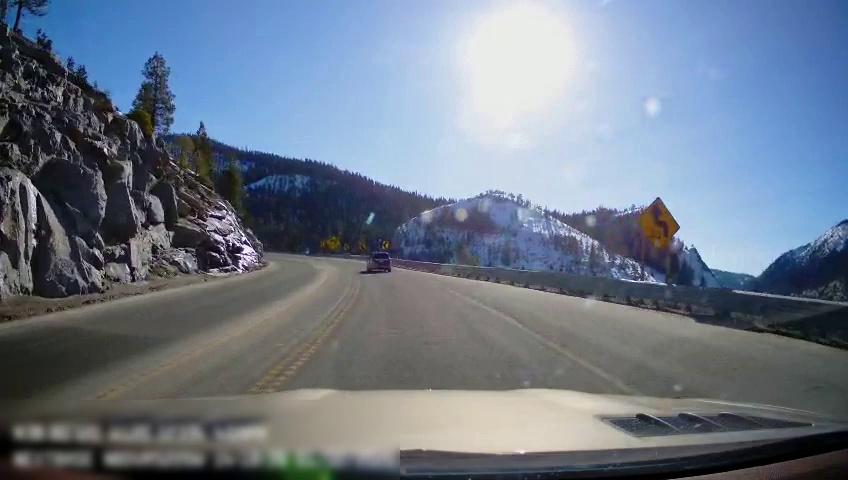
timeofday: Day
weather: Sunny
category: Drivable Space
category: Vehicles | SUV
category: Lanes | Current Lane
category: Lanes | Alternate Lane
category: Lanes | Current Lane
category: Traffic | Signs
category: Traffic | Signs